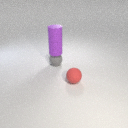
small purple rubber cylinder above small gray rubber sphere